Question: I tryed make demo chrome extension. Logic:
Extension gets selected text (after context menu click) and show it in a popup window, like this (TmTranslator img for example):

My code:
'''
chrome.contextMenus.create({ //add context menu
id: "myContextMenu",
title: "Get Text",
contexts:["selection"],
onclick: createPopup
});
function createPopup(info){
var selText = info.selectionText; //Get selected text
//Now, how to add bubble with selected text???
}
'''
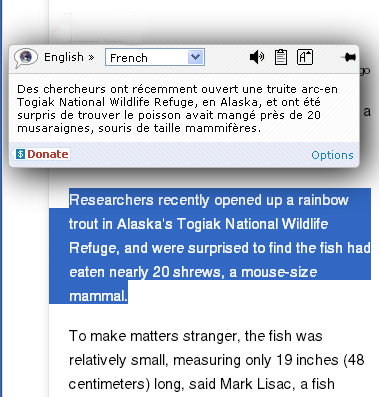
Answer: Since the background page is notified about the context-menu event and the DOM you want to manipulate is that of the web-page, you'll need to have the background-page inject some code into the corresponding tab, e.g. using <URL>. E.g.:
'''
function createPopup(info){
var selText = info.selectionText; //Get selected text
//Now, how to add bubble with selected text???
chrome.tabs.executeScript({
code: 'alert("' + selText + '");'
});
}
'''
---
Things to keep in mind:
- In order to be able to inject code into a web-page, you need to declare the appropriate <URL>.